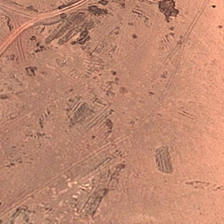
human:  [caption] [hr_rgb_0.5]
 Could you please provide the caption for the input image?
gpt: it is a piece of irregular khaki bareland .

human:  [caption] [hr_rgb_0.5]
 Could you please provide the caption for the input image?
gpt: it is a piece of irregular khaki bareland .

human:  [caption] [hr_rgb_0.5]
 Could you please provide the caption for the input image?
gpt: it is a piece of irregular khaki bareland .

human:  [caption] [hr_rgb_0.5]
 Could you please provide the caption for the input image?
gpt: it is a piece of irregular khaki bareland .

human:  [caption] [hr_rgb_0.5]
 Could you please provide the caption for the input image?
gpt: it is a piece of irregular khaki bareland .